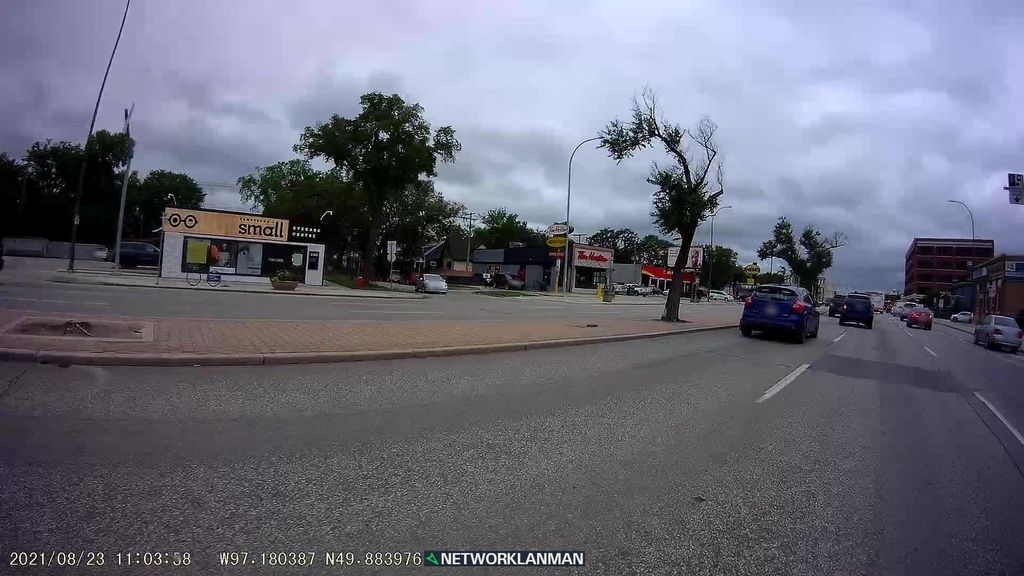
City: winnipeg